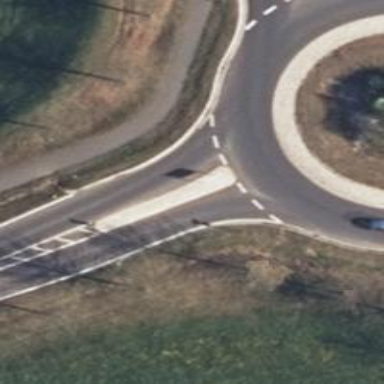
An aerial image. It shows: Tertiary road with asphalt surface.